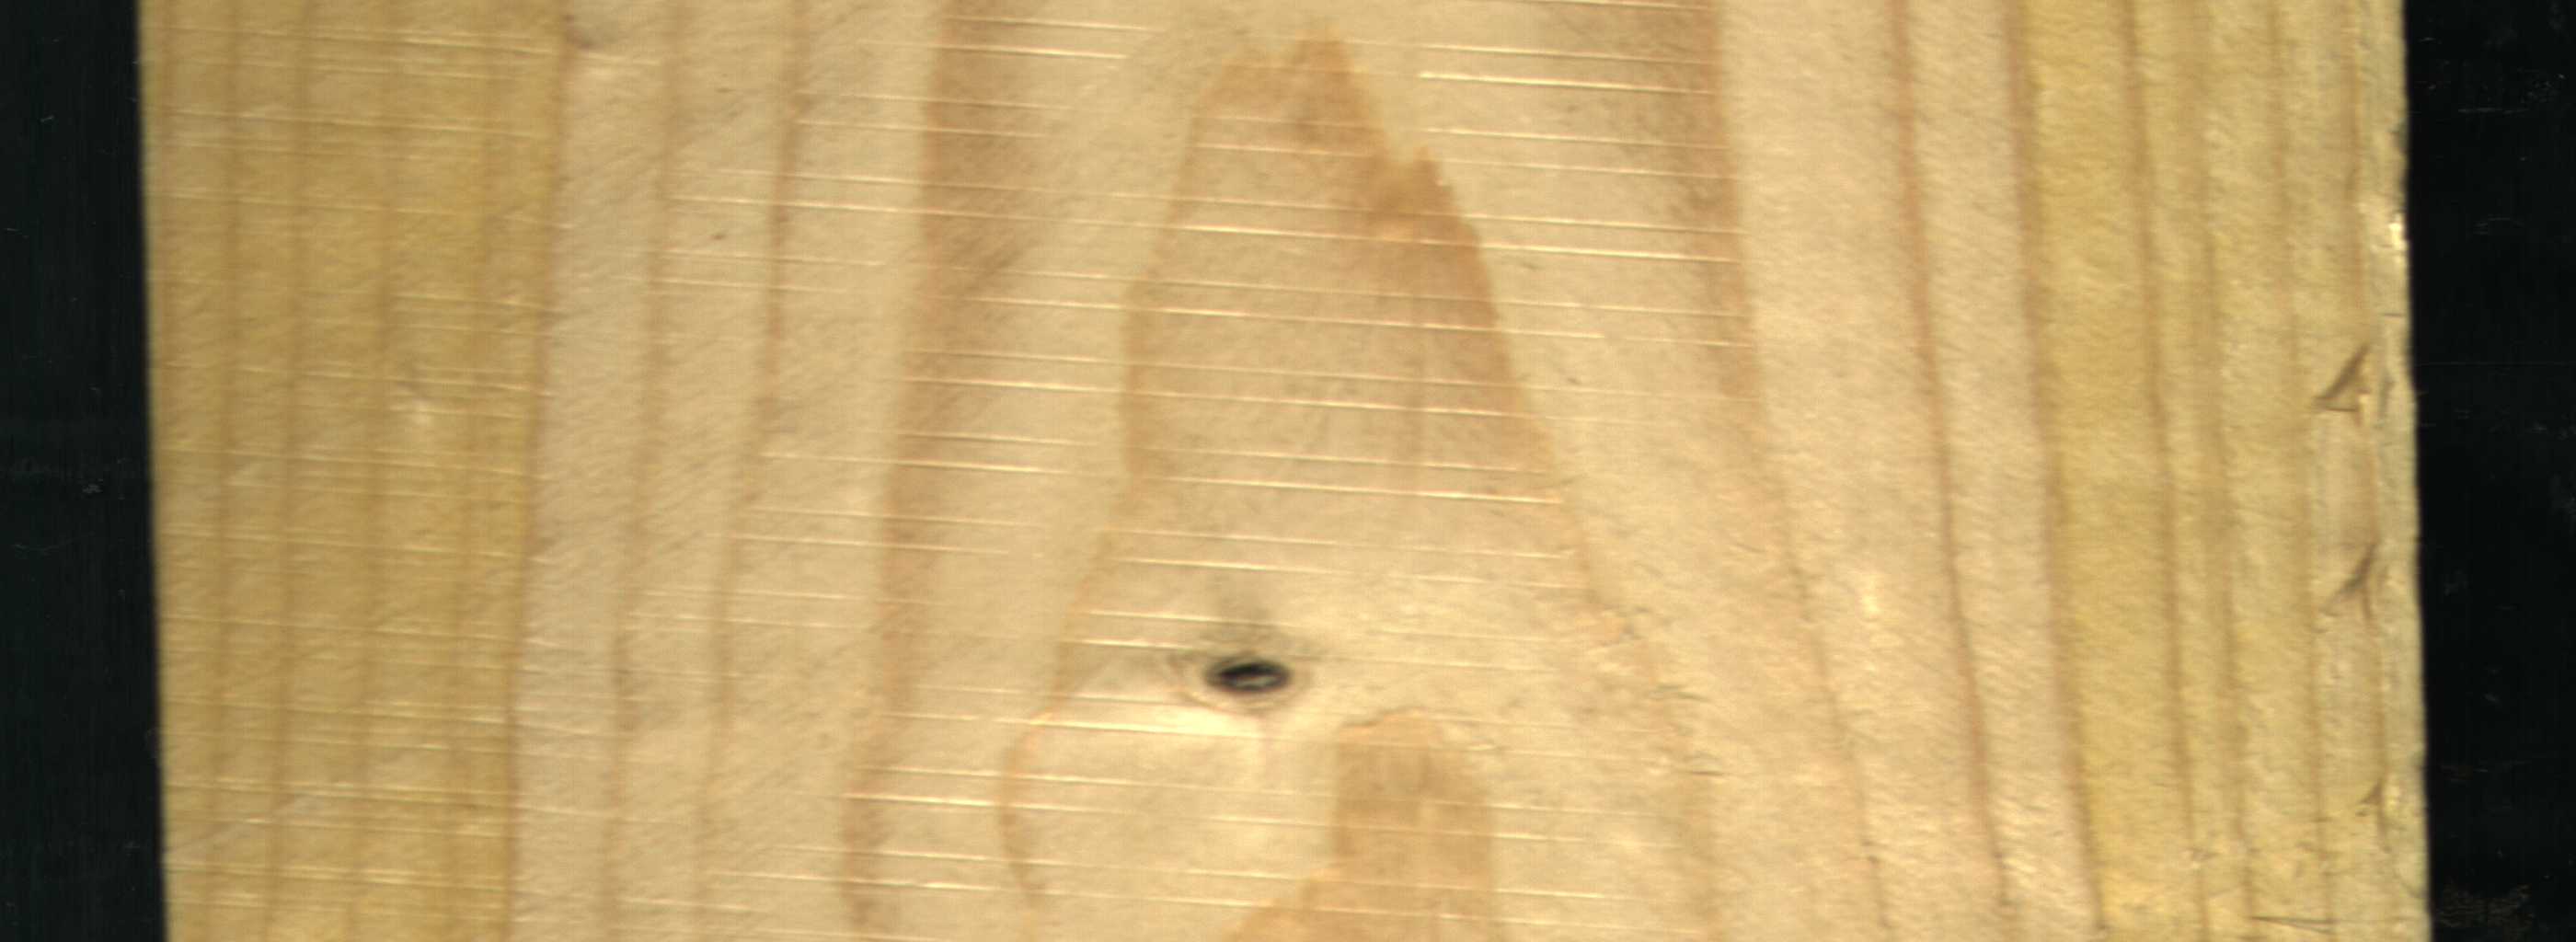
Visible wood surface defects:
Dead_Knot